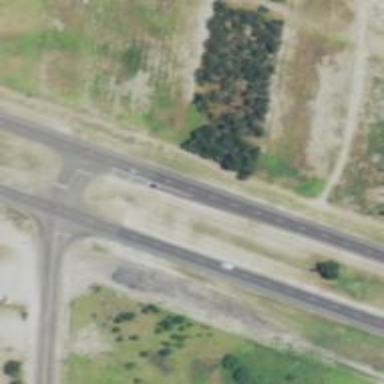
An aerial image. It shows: This image shows trunk highway that functions as expressway.